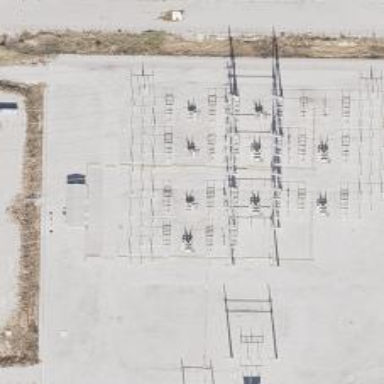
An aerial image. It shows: Switch used for power control.